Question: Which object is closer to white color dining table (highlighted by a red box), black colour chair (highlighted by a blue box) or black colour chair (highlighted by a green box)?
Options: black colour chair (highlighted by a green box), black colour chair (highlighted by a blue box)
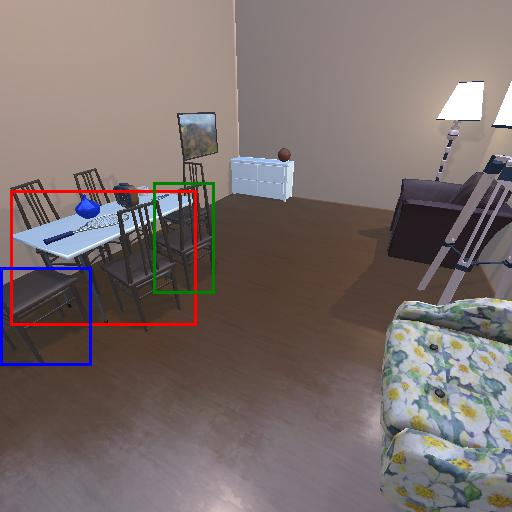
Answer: black colour chair (highlighted by a green box)